【题型】解答题　【知识点】立体几何　【难度】medium
\textbf{变式5} 如图, 在直三棱柱 \(A_1B_1C_1-ABC\) 中, \(AB=BC=2\), \(\angle ABC=\frac{\pi}{2}\), 点 \(P\)、\(Q\) 分别为 \(A_1B_1\)、\(BC\) 的中点, \(C_1Q\) 与底面 \(ABC\) 所成的角为 \(\arctan 2\).

\vspace{0.5em}
\noindent
(1) 求异面直线 \(PB\) 与 \(QC_1\) 所成角的大小（结果用反三角函数表示）;

\vspace{0.5em}
\noindent
(2) 求点 \(C\) 与平面 \(AQC_1\) 的距离.
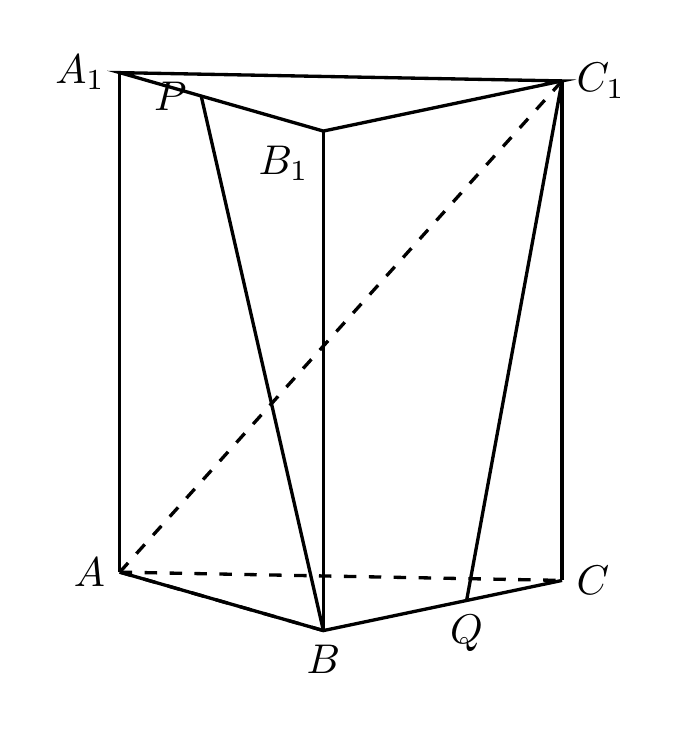
【解答】
\noindent
\textbf{【答案】} (1) \(\arccos \dfrac{4}{5}\)

\vspace{0.3em}
\noindent
(2) \(\dfrac{\sqrt{6}}{3}\)

\vspace{0.8em}
\noindent
\textbf{【知识点】} 异面直线夹角的向量求法、点到平面距离的向量求法

\vspace{0.5em}
\noindent
\textbf{【分析】}
(1) 由已知求得 \(C_1C=2\)，以 \(B\) 为坐标原点，分别以 \(BC\)、\(BA\)、\(BB_1\) 所在直线为 \(x\)、\(y\)、\(z\) 轴建立空间直角坐标系，求出 \(\overrightarrow{BP}\)、\(\overrightarrow{QC_1}\) 的坐标，由两向量所成角的余弦值求解异面直线 \(PB\) 与 \(QC_1\) 所成角的大小；

\vspace{0.3em}
\noindent
(2) 求出平面 \(AQC_1\) 的法向量，然后利用空间向量求出点 \(C\) 与平面 \(AQC_1\) 的距离。

\vspace{0.8em}
\noindent
\textbf{【详解】}
(1) 因为 \(C_1C \perp\) 平面 \(ABC\)，所以 \(\angle C_1QC\) 为 \(C_1Q\) 与底面 \(ABC\) 所成角，

\vspace{0.3em}
\noindent
因为 \(C_1Q\) 与底面 \(ABC\) 所成的角为 \(\arctan 2\)，\(QC = \dfrac{1}{2}BC = 1\)，

\vspace{0.3em}
\noindent
所以 \(\tan \angle C_1QC = \dfrac{C_1C}{QC} = 2\)，

\vspace{0.3em}
\noindent
所以 \(C_1C = 2\)。

\vspace{0.3em}
\noindent
以 \(B\) 为坐标原点，分别以 \(BC\)、\(BA\)、\(BB_1\) 所在直线为 \(x\)、\(y\)、\(z\) 轴建立空间直角坐标系，

\vspace{0.3em}
\noindent
则 \(B(0,\,0,\,0)\)，\(Q(1,\,0,\,0)\)，\(C_1(2,\,0,\,2)\)，\(P(0,\,1,\,2)\)，\(A(0,\,2,\,0)\)，

\vspace{0.3em}
\noindent
则 \(\overrightarrow{BP} = (0,1,2)\)，\(\overrightarrow{QC_1} = (1,0,2)\)，

\vspace{0.3em}
\noindent
设异面直线 \(PB\) 与 \(QC_1\) 所成角的大小为 \(\theta\)，

\vspace{0.3em}
\noindent
所以 \(\cos \theta = \dfrac{|\overrightarrow{BP} \cdot \overrightarrow{QC_1}|}{|\overrightarrow{BP}| |\overrightarrow{QC_1}|} = \dfrac{4}{\sqrt{5} \times \sqrt{5}} = \dfrac{4}{5}\)，

\vspace{0.3em}
\noindent
则异面直线 \(PB\) 与 \(QC_1\) 所成角的大小为 \(\arccos \dfrac{4}{5}\)；

\vspace{0.8em}
\noindent
(2) 设平面 \(AQC_1\) 的法向量为 \(\vec{n} = (x,y,z)\)，

\vspace{0.3em}
\noindent
由 (1) 知，\(\overrightarrow{AQ} = (1,-2,0)\)，\(\overrightarrow{AC_1} = (2,-2,2)\)，则

\[
\begin{cases}
\vec{n} \cdot \overrightarrow{AQ} = x - 2y = 0 \\
\vec{n} \cdot \overrightarrow{AC_1} = 2x - 2y + 2z = 0
\end{cases}
\]

\vspace{0.3em}
\noindent
取 \(y = 1\)，得 \(\vec{n} = (2,1,-1)\)。

\vspace{0.3em}
\noindent
又 \(\overrightarrow{CC_1} = (0,0,2)\)，

\vspace{0.3em}
\noindent
所以点 \(C\) 与平面 \(AQC_1\) 的距离 \(d = \dfrac{|\vec{n} \cdot \overrightarrow{CC_1}|}{|\vec{n}|} = \dfrac{2}{\sqrt{4+1+1}} = \dfrac{\sqrt{6}}{3}\)。

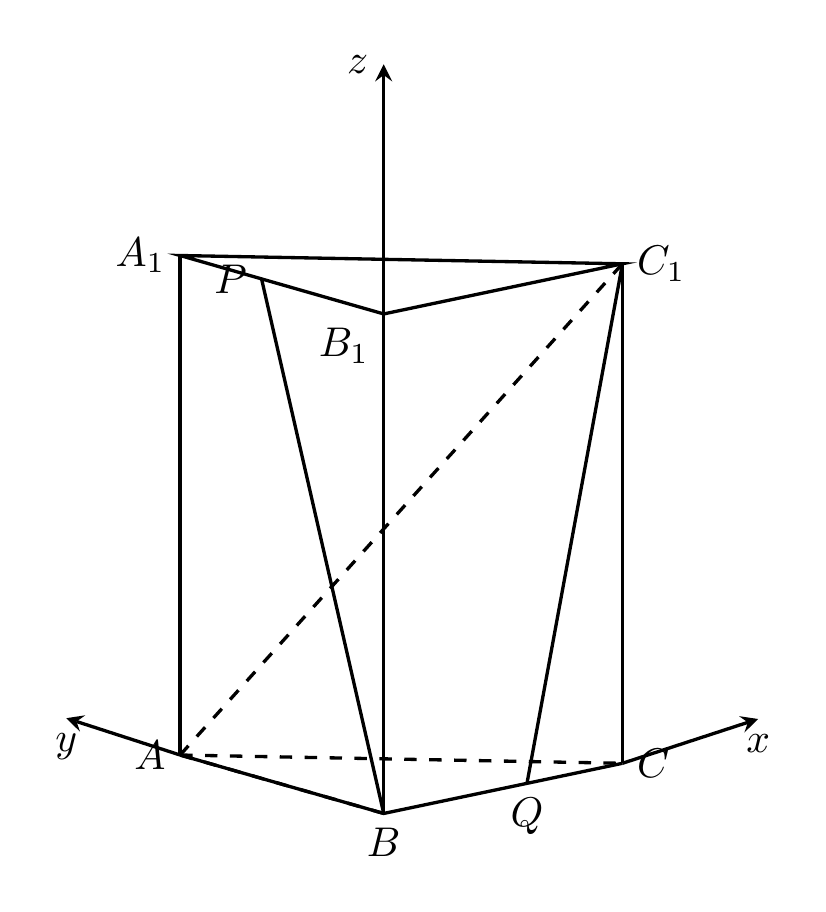